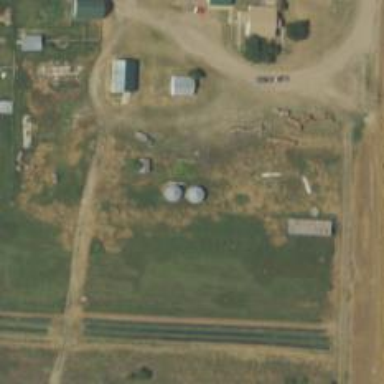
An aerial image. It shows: Silo.